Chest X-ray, PA view. Patient: 23 years old, sex M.
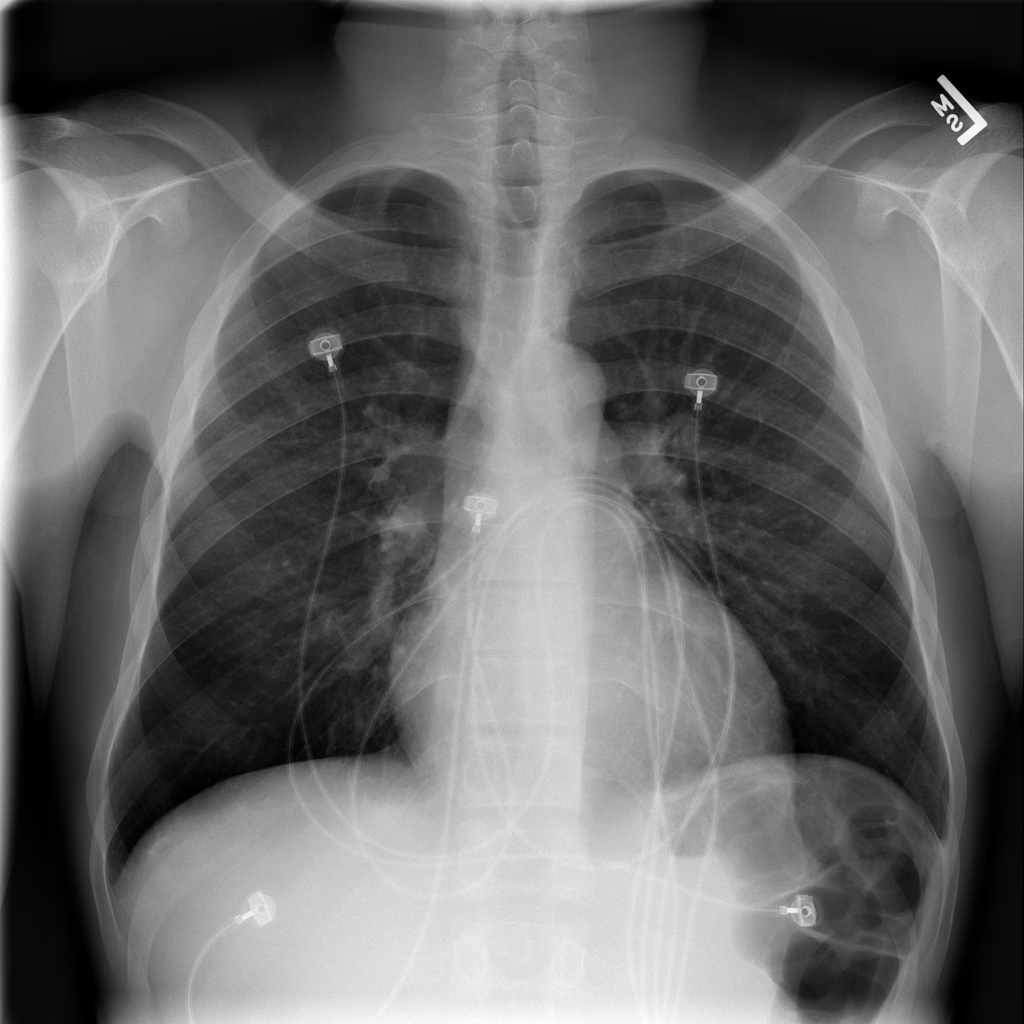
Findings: Effusion